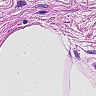
Metastatic tissue present: no